Interaction volume radius: 10 \u00c5
Interaction volume height: 15 \u00c5
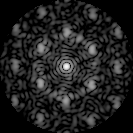
Disorder parameter: 0.604